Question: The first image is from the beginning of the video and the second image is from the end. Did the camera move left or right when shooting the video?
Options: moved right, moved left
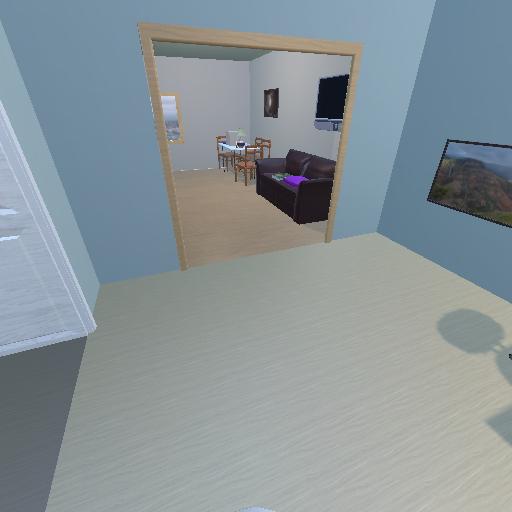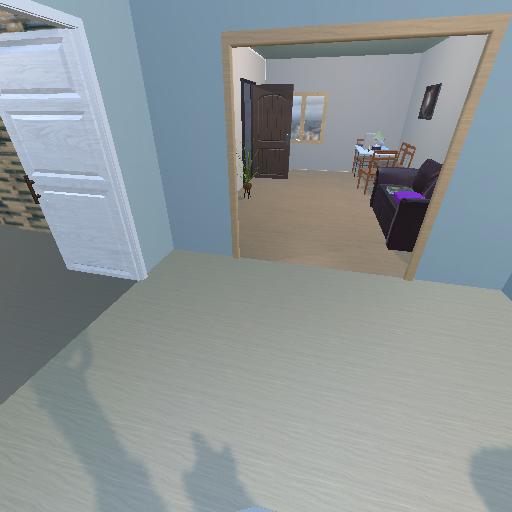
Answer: moved right